Question: I am using ajax jquery validation.
<URL>
In my struts.xml, i have
'''
<action name="createChannel" class="channel.ChannelAction" method="createChannel">
<interceptor-ref name="jsonValidationWorkflowStack"/>
<result name="success">createSuccess.jsp</result>
<result name="input">createChannel.jsp</result>
</action>
'''
In JSP page i have:
'''
<s:form method="get" action="createChannel" >
<s:textfield name="channelName" label="Channel Name" />
<s:textfield name="channelBand" label="Channel Band"/>
<s:textfield name="vcFrequency" label="Video Carrier Frequency"/>
<s:textfield name="acFrequency" label="Audio Carrier Frequency"/>
<s:select name="chargeType" label="Charge Type" list="{'PrePaid','PostPaid'}"/>
<s:select name="transmissionType" label="Transmission Type" list="{'HD','Standard'}"/>
<s:textfield name="channelCharge" label="Channel Charge"/>
<sj:submit value="Submit" button="true" validate="true" targets="result" />
</s:form>
<div id="result">Result:</div>
'''
I have model class Channel with annotation validations as:
'''
public class Channel {
private int channelId;
private String channelName;
private String channelBand;
private double vcFrequency;
private double acFrequency;
private String chargeType; //PrePaid or PostPaid
private String transmissionType; //HD or Standard
private double channelCharge;
private Set<ChannelPackage> channelPackage;
public Channel(){
channelPackage=new HashSet<>();
}
public int getChannelId() {
return channelId;
}
public void setChannelId(int channelId) {
this.channelId = channelId;
}
@RequiredStringValidator(trim=true,type=ValidatorType.FIELD,message="Please enter valid channel name")
public String getChannelName() {
return channelName;
}
public void setChannelName(String channelName) {
this.channelName = channelName;
}
@RequiredStringValidator(trim=true,type=ValidatorType.FIELD,message="Please enter valid channel band")
public String getChannelBand() {
return channelBand;
}
public void setChannelBand(String channelBand) {
this.channelBand = channelBand;
}
@DoubleRangeFieldValidator(type = ValidatorType.SIMPLE,fieldName = "vcFrequency",minInclusive = "40",maxInclusive = "225",message = "The scale must be between ${minInclusive} and ${maxInclusive} (exclusive)")
public double getVcFrequency() {
return vcFrequency;
}
public void setVcFrequency(double vcFrequency) {
this.vcFrequency = vcFrequency;
}
@DoubleRangeFieldValidator(type = ValidatorType.SIMPLE,fieldName = "acFrequency",minInclusive = "45",maxInclusive = "230",message = "The scale must be between ${minInclusive} and ${maxInclusive} (exclusive)")
public double getAcFrequency() {
return acFrequency;
}
public void setAcFrequency(double acFrequency) {
this.acFrequency = acFrequency;
}
public String getChargeType() {
return chargeType;
}
public void setChargeType(String chargeType) {
this.chargeType = chargeType;
}
public String getTransmissionType() {
return transmissionType;
}
public void setTransmissionType(String transmissionType) {
this.transmissionType = transmissionType;
}
@DoubleRangeFieldValidator(type = ValidatorType.SIMPLE,fieldName = "channelCharge",minExclusive = "20.5",maxExclusive = "78.5",message = "The scale must be between ${minExclusive} and ${maxExclusive} (exclusive)")
public double getChannelCharge() {
return channelCharge;
}
public void setChannelCharge(double channelCharge) {
this.channelCharge = channelCharge;
}
public Set<ChannelPackage> getChannelPackage() {
return channelPackage;
}
public void setChannelPackage(Set<ChannelPackage> channelPackage) {
this.channelPackage = channelPackage;
}
public String toString(){
return channelId+": "+channelName;
}
}
'''
My action class implements the Model Driven Interface. My Problem is:
- Even if I submit the form with correct data, my form shows error
messages. - Along with the error messages, The input result returned is
shown in the result div. Which means I have two forms on jsp page
after clicking submit button. - If i remove the jsonValidationWorkflowStack
interceptors from struts.xml My form is getting submitted twice.
Here is a screenshot after submission:
Please help me get this right.

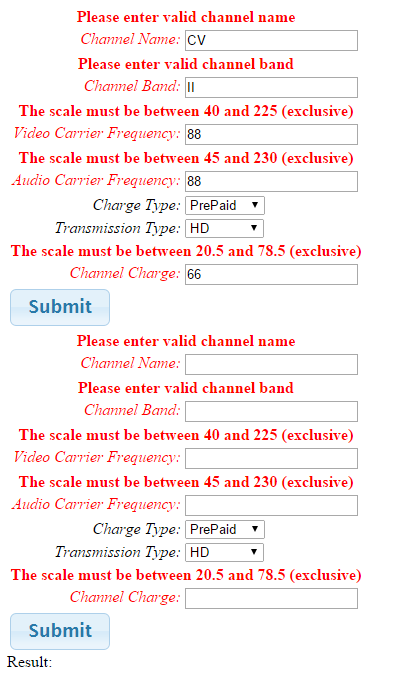
Answer: So many questions in a single one... BTW, here we go:
>
This is due to the Interceptor Stack you are using:
'''
<interceptor-ref name="jsonValidationWorkflowStack"/>
'''
that is defined as
'''
<interceptor-stack name="jsonValidationWorkflowStack">
<interceptor-ref name="basicStack"/>
<interceptor-ref name="validation">
<param name="excludeMethods">input,back,cancel</param>
</interceptor-ref>
<interceptor-ref name="jsonValidation"/>
<interceptor-ref name="workflow"/>
</interceptor-stack>
'''
and basicStack is
'''
<interceptor-stack name="basicStack">
<interceptor-ref name="exception"/>
<interceptor-ref name="servletConfig"/>
<interceptor-ref name="prepare"/>
<interceptor-ref name="checkbox"/>
<interceptor-ref name="params"/>
<interceptor-ref name="conversionError"/>
</interceptor-stack>
'''
As you can see, no 'ModelDriven Interceptor' is involved here. If you want to keep using ModelDriven, you need to:
- 'ModelDriven Interceptor'- 'Validation Interceptor'<URL>
This should be enough:
'''
<action name="createChannel" class="channel.ChannelAction" method="createChannel">
<interceptor-ref name="modelDriven"/>
<interceptor-ref name="jsonValidationWorkflowStack"/>
<result name="success">createSuccess.jsp</result>
<result name="input">createChannel.jsp</result>
</action>
'''
>
This is obvious, your design is like that, how is it supposed to change automagically in case of 'INPUT' ? You need to rethink your design. For example, you can target the form you are in, something like:
'''
<div id="result">
<s:form method="get" action="createChannel" >
<s:textfield name="channelName" label="Channel Name" />
<s:textfield name="channelBand" label="Channel Band"/>
<s:textfield name="vcFrequency" label="Video Carrier Frequency"/>
<s:textfield name="acFrequency" label="Audio Carrier Frequency"/>
<s:select name="chargeType" label="Charge Type" list="{'PrePaid','PostPaid'}"/>
<s:select name="transmissionType" label="Transmission Type" list="{'HD','Standard'}"/>
<s:textfield name="channelCharge" label="Channel Charge"/>
<sj:submit value="Submit" button="true" validate="true" targets="result" />
</s:form>
</div>
'''
Then both in case of 'INPUT' and 'SUCCESS', you return a message, the form and the fields repopulated. It would be better to create a JSP snippet to be used in the original page too with '<s:include/>', to follow DRY.